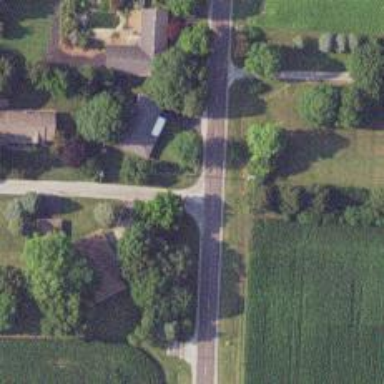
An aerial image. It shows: Road with stop sign.